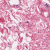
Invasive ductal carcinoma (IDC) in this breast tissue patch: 0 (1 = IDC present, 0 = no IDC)